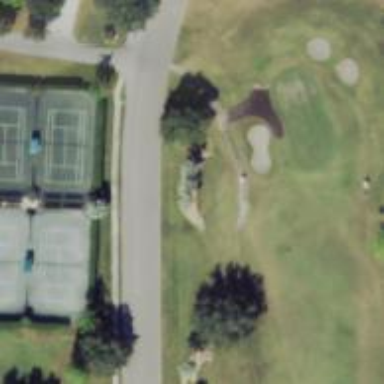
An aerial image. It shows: Path for golf carts.